Aerial crown-view tile of a tropical tree (Barro Colorado Island, Panama), acquired 20250124:
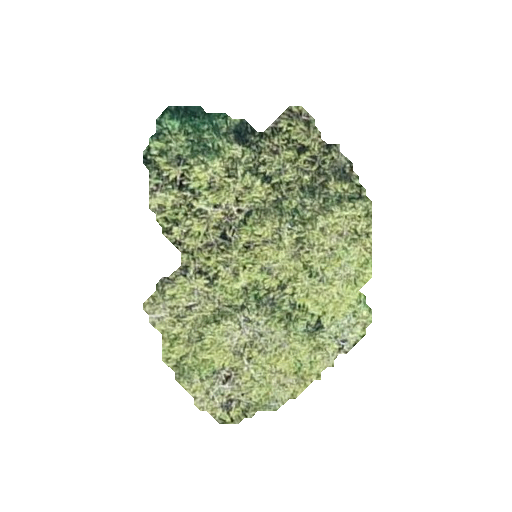
Species: Quararibea stenophylla
GBIF accepted scientific name: Quararibea stenophylla
Crown area: 82.516 m²